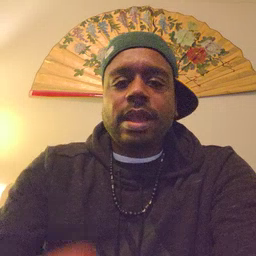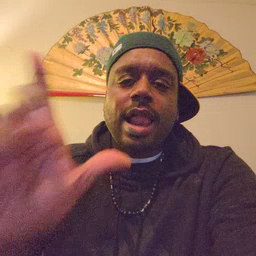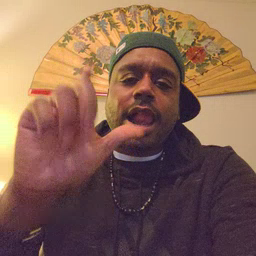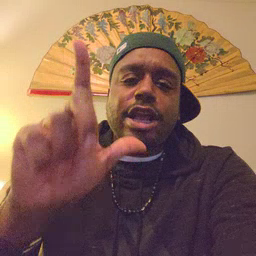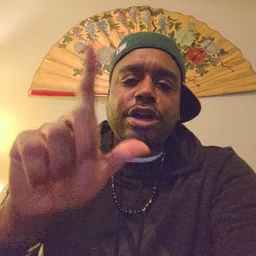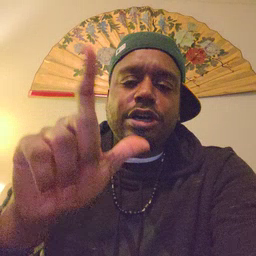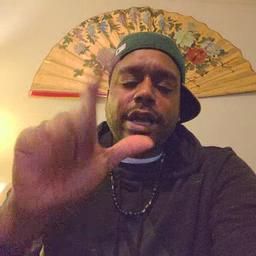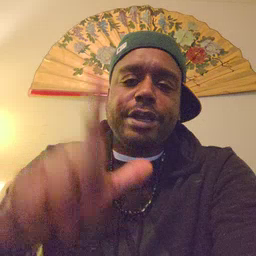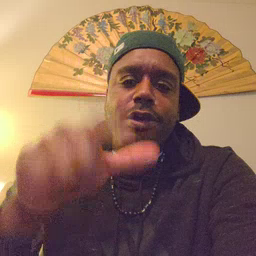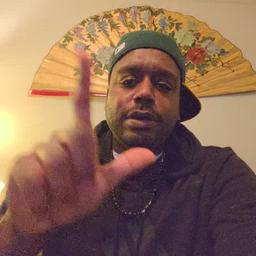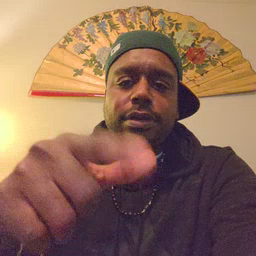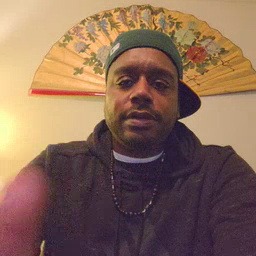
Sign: later